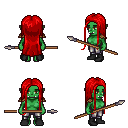
a pixel art fantasy rpg character, female body template, orc, green skin, leather shoulder armor, metal pants, red extra-long hairstyle, black shoes, spear, four views (front, back, left, right), 2x2 character sprite sheet, small pixel art, hard edges, no anti-aliasing